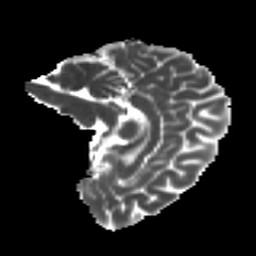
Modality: MD
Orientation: sagittal
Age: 22
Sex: female
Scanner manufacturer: ge
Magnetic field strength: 3 T
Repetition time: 7.8 s
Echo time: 0.0607 s